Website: lowes
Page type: payment
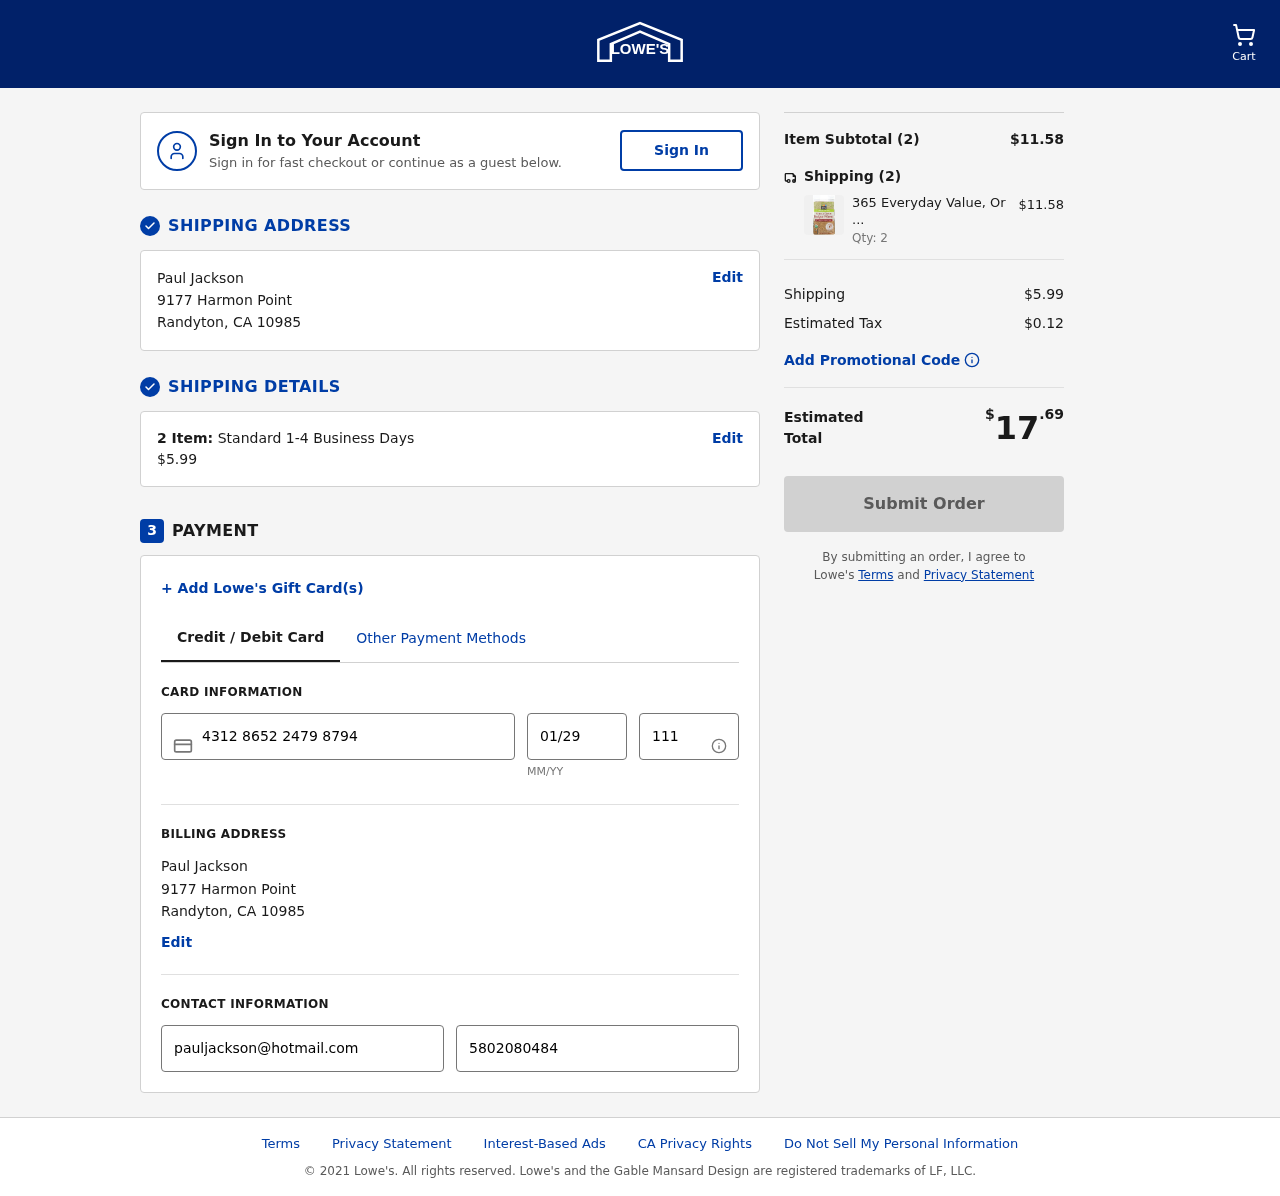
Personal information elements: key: PII_CARD_CVV
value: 111
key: PII_CARD_EXPIRY
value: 01/29
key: PII_CARD_NUMBER
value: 4312 8652 2479 8794
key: PII_CITY
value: Randyton
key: PII_EMAIL
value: pauljackson@hotmail.com
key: PII_FULLNAME
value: Paul Jackson
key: PII_PHONE
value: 5802080484
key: PII_POSTCODE
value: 10985
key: PII_STATE_ABBR
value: CA
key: PII_STREET
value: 9177 Harmon Point
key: PII_FULLNAME2
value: Paul Jackson
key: PII_CITY2
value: Randyton
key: PII_STATE_ABBR2
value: CA
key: PII_POSTCODE_FULL
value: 10985
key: PII_POSTCODE_NUMERIC
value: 10985
Product elements: key: PRODUCT1_NAME
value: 365 Everyday Value, Organic Whole Grain Bulgur Wheat, 8.8 oz
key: PRODUCT1_PRICE
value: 5.79
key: PRODUCT1_QUANTITY
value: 2
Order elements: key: ORDER_NUM_ITEMS
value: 2
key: ORDER_SHIPPING_COST
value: $5.99
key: ORDER_NUM_ITEMS2
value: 2
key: ORDER_SUBTOTAL
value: $11.58
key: ORDER_NUM_ITEMS3
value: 2
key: ORDER_SHIPPING_COST2
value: $5.99
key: ORDER_TAX
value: $0.12
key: ORDER_TOTAL
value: $17.69